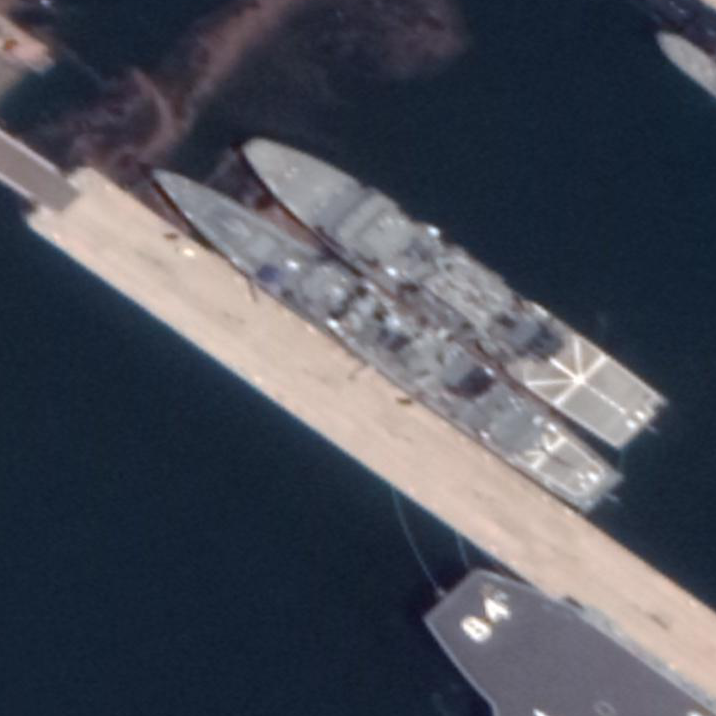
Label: cruiser